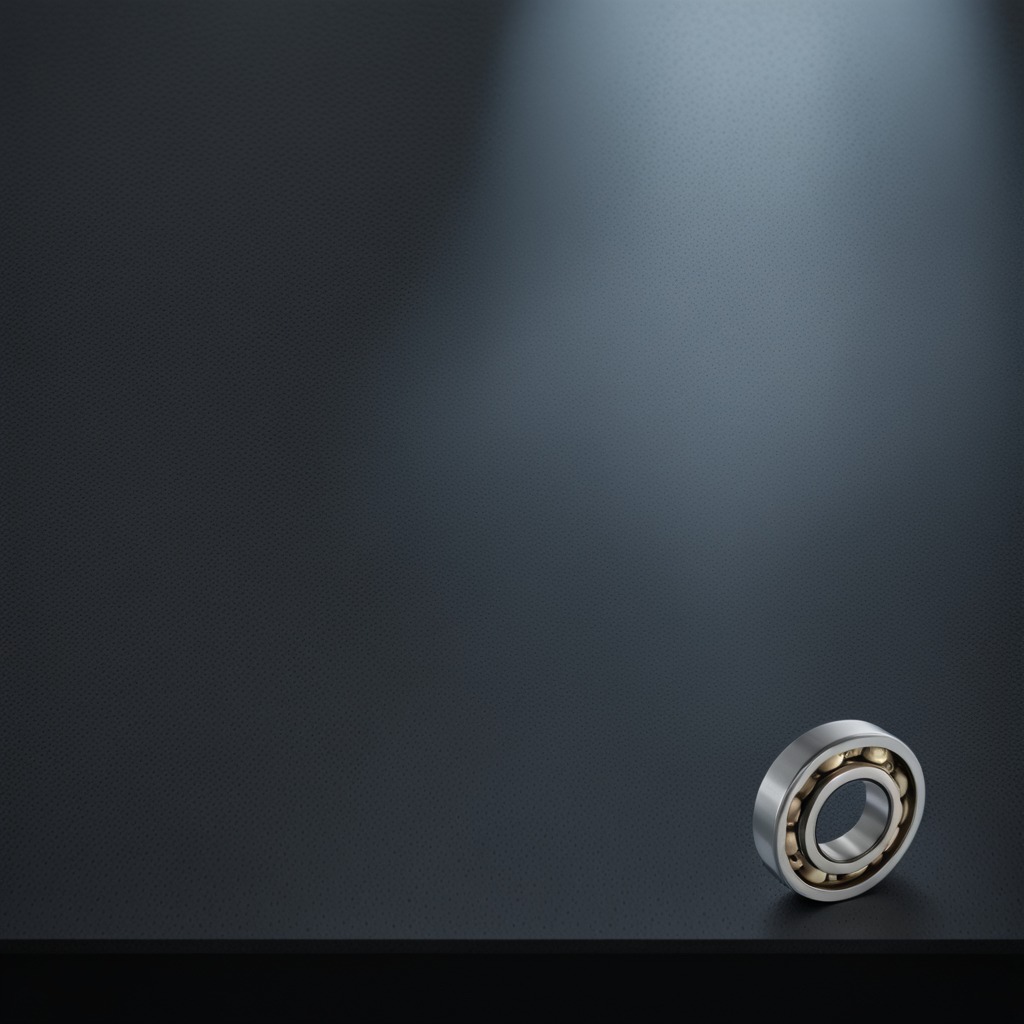
A metal ball bearing is lying on a clean granite table inside a workshop at night.